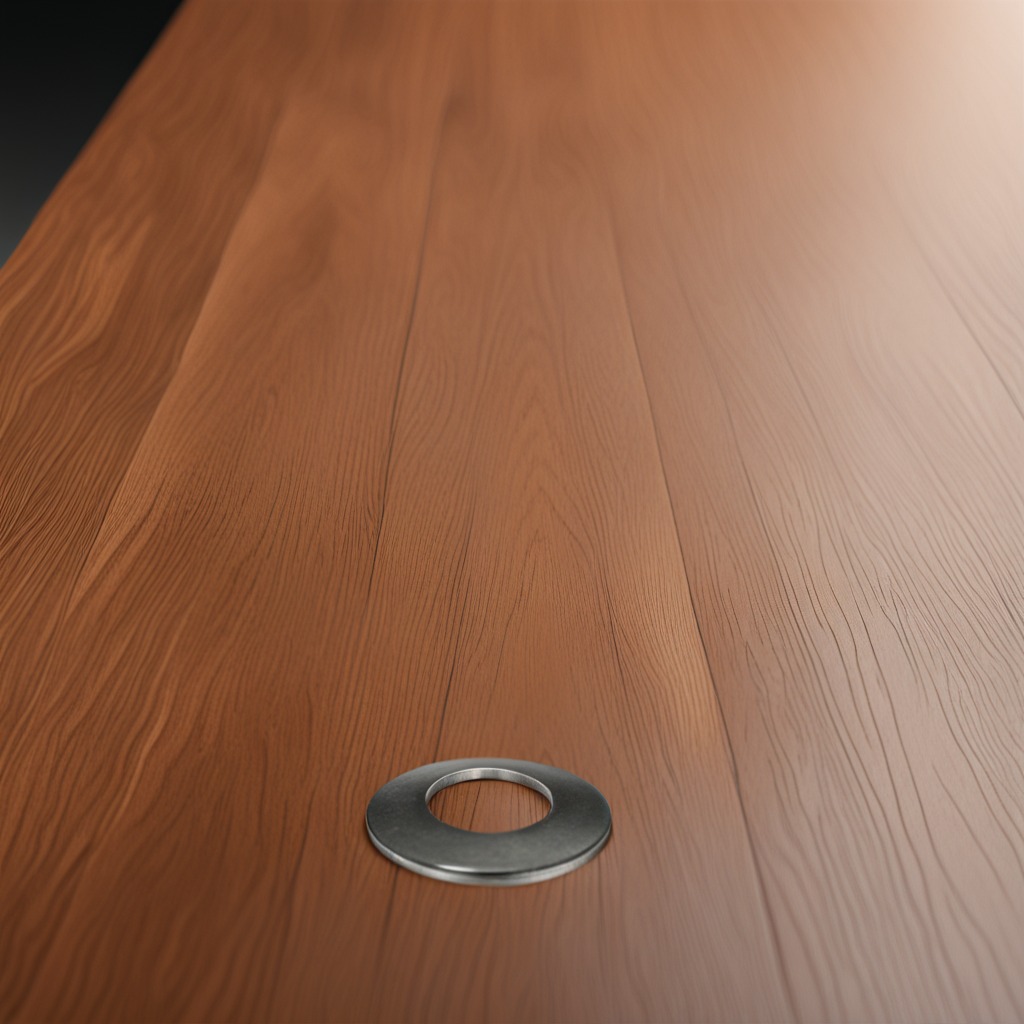
A flat metal washer is lying on the wooden table in a carpentry studio.